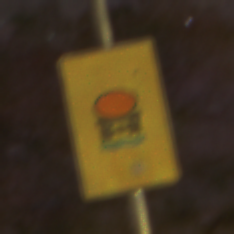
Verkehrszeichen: FahrzeugeMitWassergefaehrdenderLadungOhnePfeilsymbol
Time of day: Night
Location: Outdoor (Suburban)
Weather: Clear
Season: NotSpecified
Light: Artificial